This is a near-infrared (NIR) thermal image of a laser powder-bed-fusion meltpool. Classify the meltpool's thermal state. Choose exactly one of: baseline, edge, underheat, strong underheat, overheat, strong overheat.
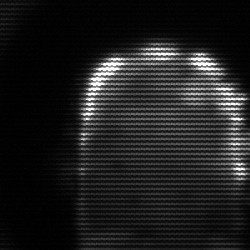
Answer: baseline